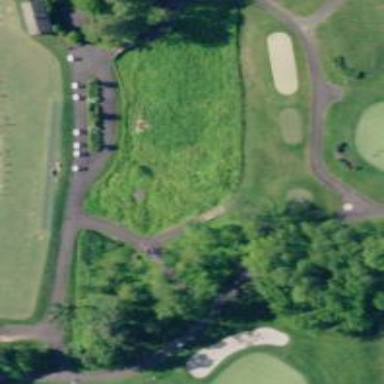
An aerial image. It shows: Footway that resembles golf path.